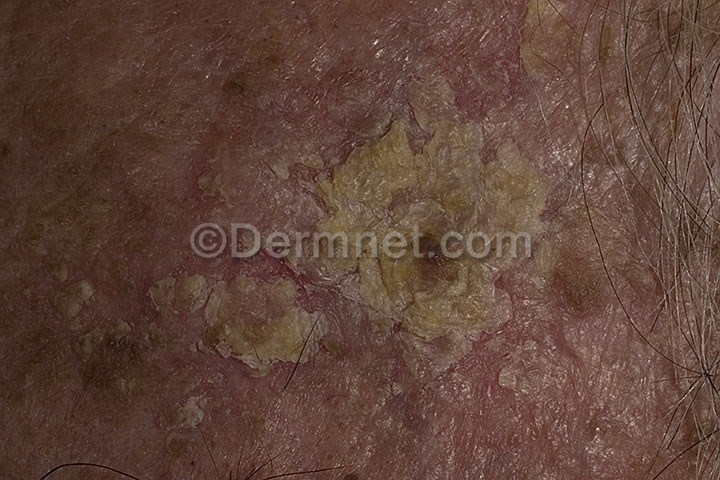
Disease: Actinic Keratosis Basal Cell Carcinoma and other Malignant Lesions